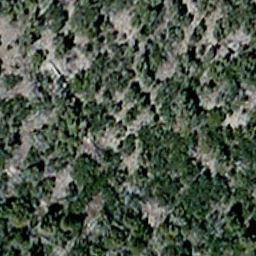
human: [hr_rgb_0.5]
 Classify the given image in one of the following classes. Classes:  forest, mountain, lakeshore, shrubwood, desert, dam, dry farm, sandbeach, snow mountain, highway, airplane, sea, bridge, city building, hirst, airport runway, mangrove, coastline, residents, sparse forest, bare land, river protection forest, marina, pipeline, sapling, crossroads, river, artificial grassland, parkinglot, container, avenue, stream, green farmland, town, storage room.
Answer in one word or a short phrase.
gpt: sparse forest